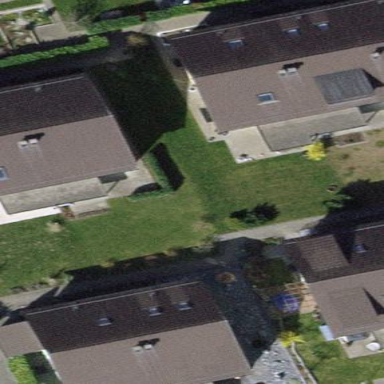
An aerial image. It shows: Semi-detached house with gabled roof.